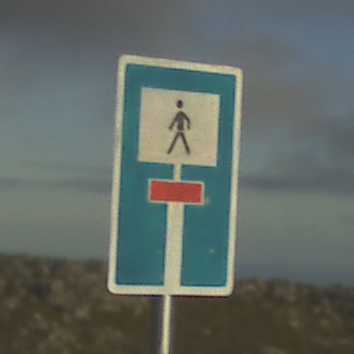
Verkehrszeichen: SackgasseFussgaengerDurchlaessig
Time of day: SunriseSunset
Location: Outdoor (Nature)
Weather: PartlyCloudy
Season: NotSpecified
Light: Natural